Question: I'm trying to implement Facebook iOS SDK 3.1.1 into my app and I'm having issues.
When I try to run
'''
NSString *query =
@"SELECT uid, name, pic_square FROM user WHERE uid IN "
@"(SELECT uid2 FROM friend WHERE uid1 = me() LIMIT 25)";
// Set up the query parameter
NSDictionary *queryParam =
[NSDictionary dictionaryWithObjectsAndKeys:query, @"q", nil];
// Make the API request that uses FQL
[FBRequestConnection startWithGraphPath:@"/fql"
parameters:queryParam
HTTPMethod:@"GET"
completionHandler:^(FBRequestConnection *connection,
id result,
NSError *error) {
if (error) {
NSLog(@"Error: %@", [error localizedDescription]);
} else {
NSLog(@"Result: %@", result);
}
}];
'''
My app crashes on 'NSLog(@"Result: %@", result);' If someone could help me out that would be much appreciated. I'm trying to return the user's friends list with each friend's user data. Below is the Debug Navigation view.
Thanks,
Wes

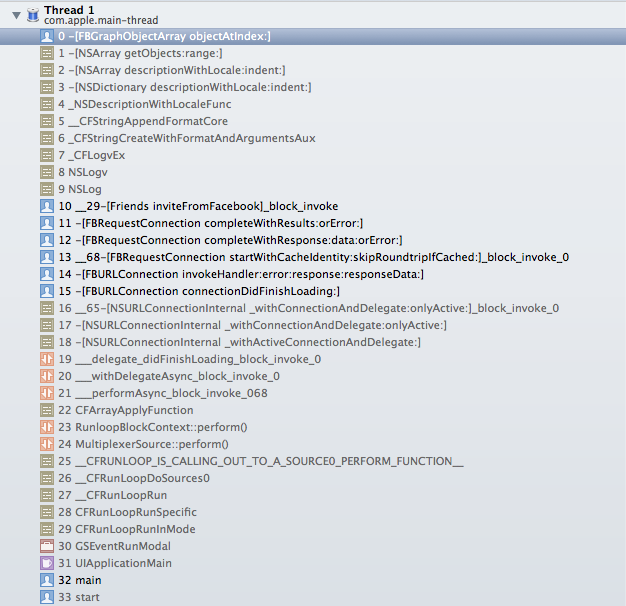
Answer: I rebuild my project from scratch by adding each controller and library back into an empty project. It appears now everything is working correctly. Same code same spot.